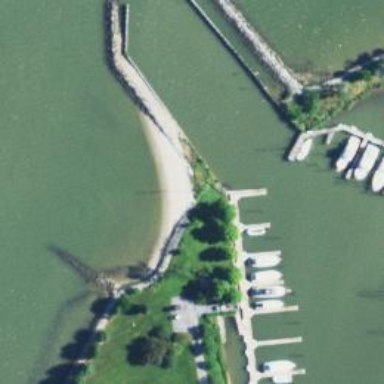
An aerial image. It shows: Breakwater structure.